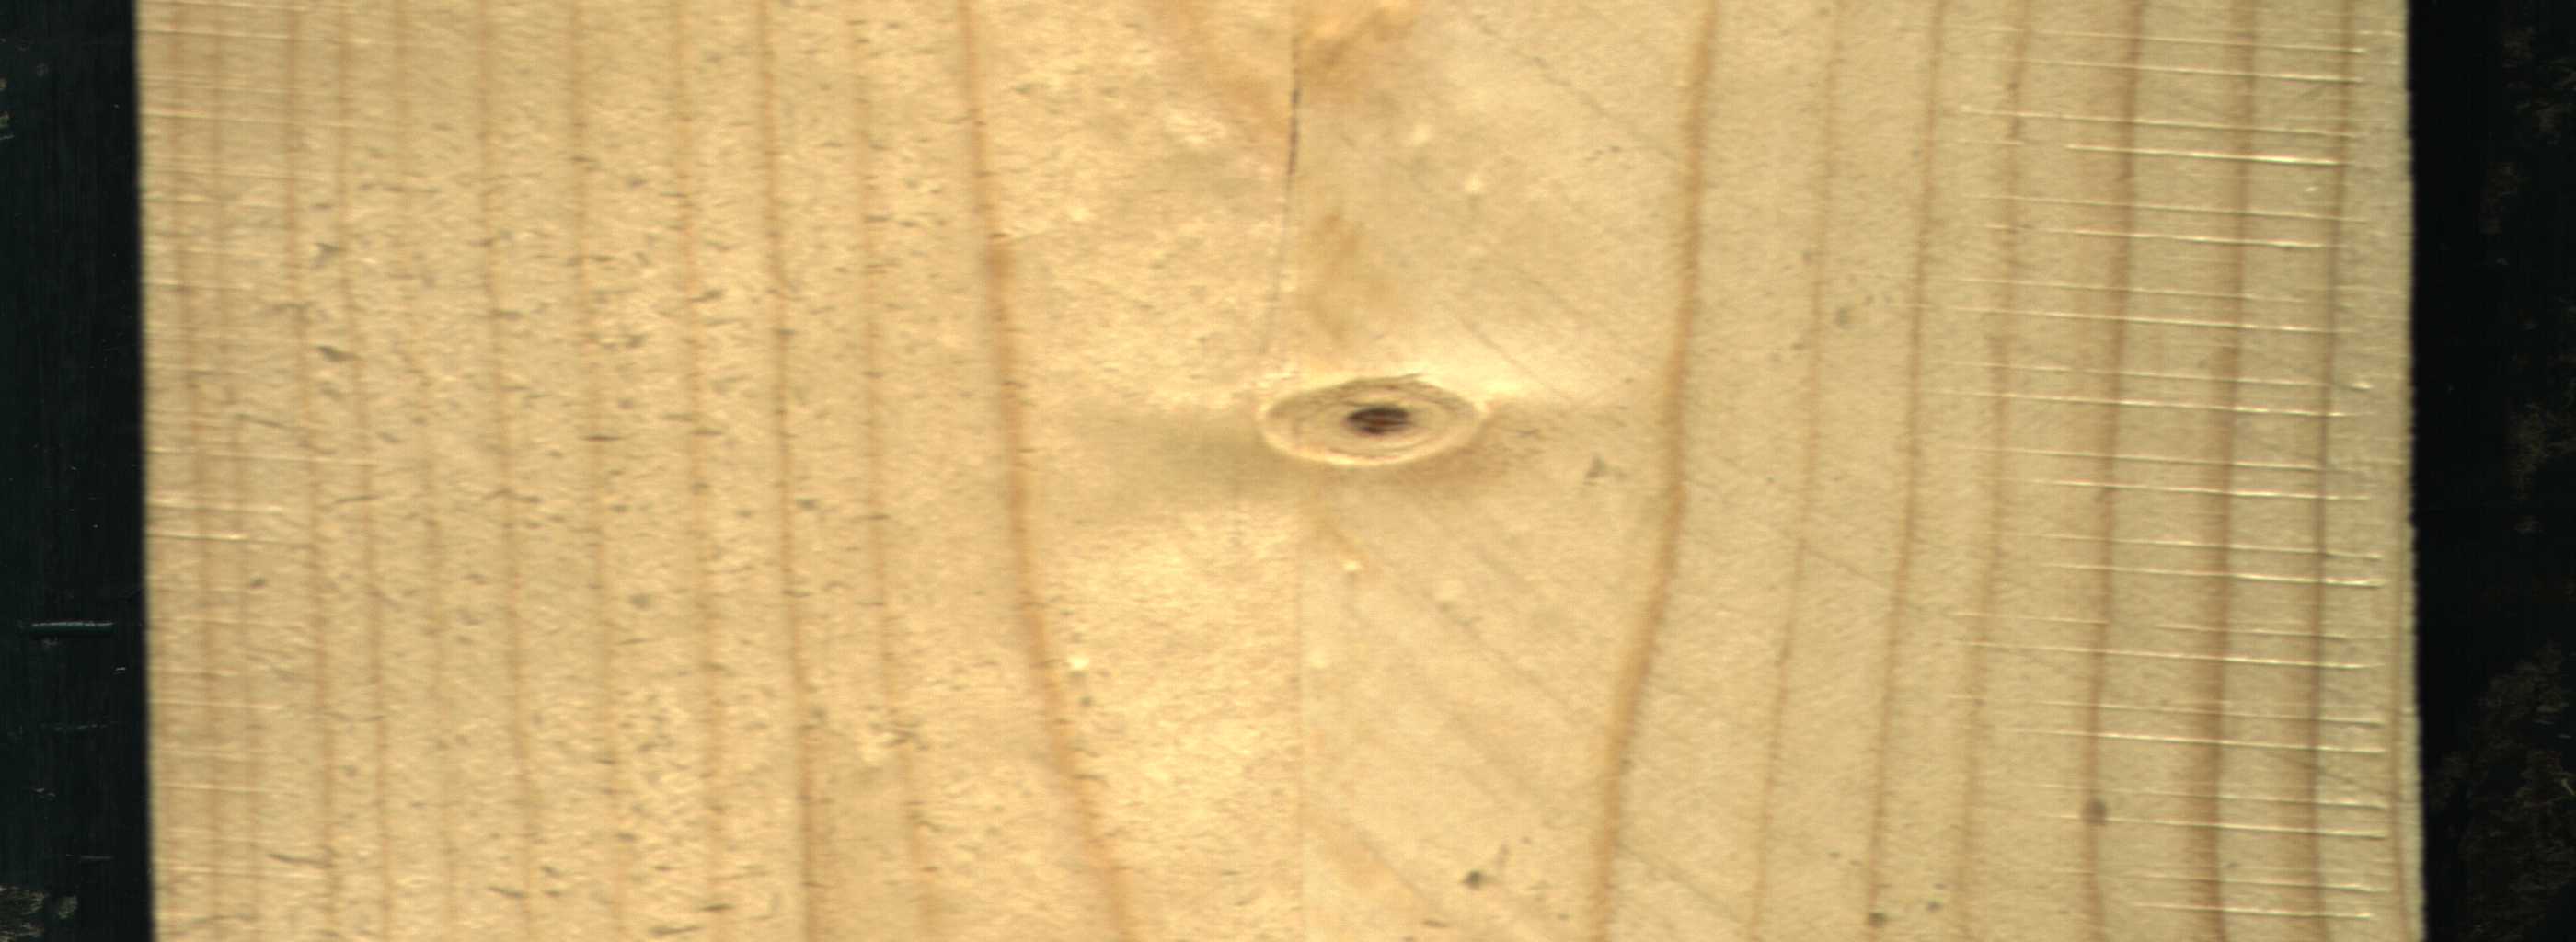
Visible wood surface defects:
Live_Knot